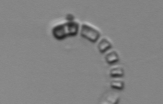
Label: Chaetoceros